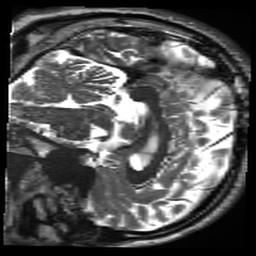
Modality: inplaneT2
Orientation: sagittal
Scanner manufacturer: siemens
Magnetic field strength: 3 T
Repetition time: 11 s
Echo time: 0.059 s